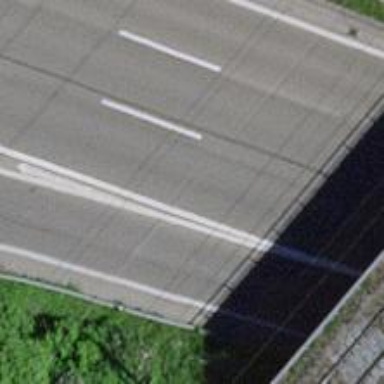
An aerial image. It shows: Asphalt motorway link.